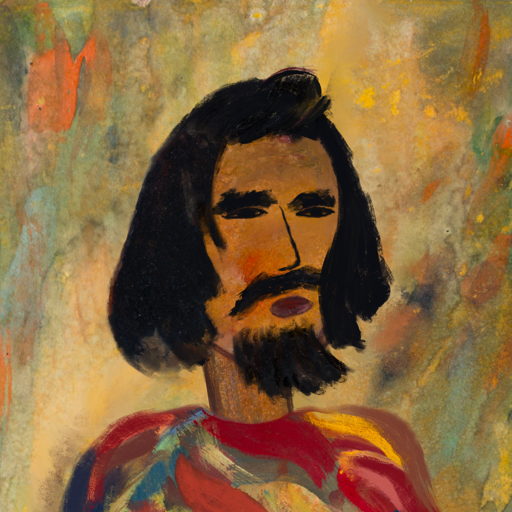
Background: Comrade, Head And Neck Side: Pipe, Face Side: Mosgoul, Bust: Mother_And_Son_Son, Hair Side: Mosgoul, Head Accessory: Blank, Second Necklace: Blank, Necklace: Blank, Baby: Blank